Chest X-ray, PA view. Patient: 52 years old, sex M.
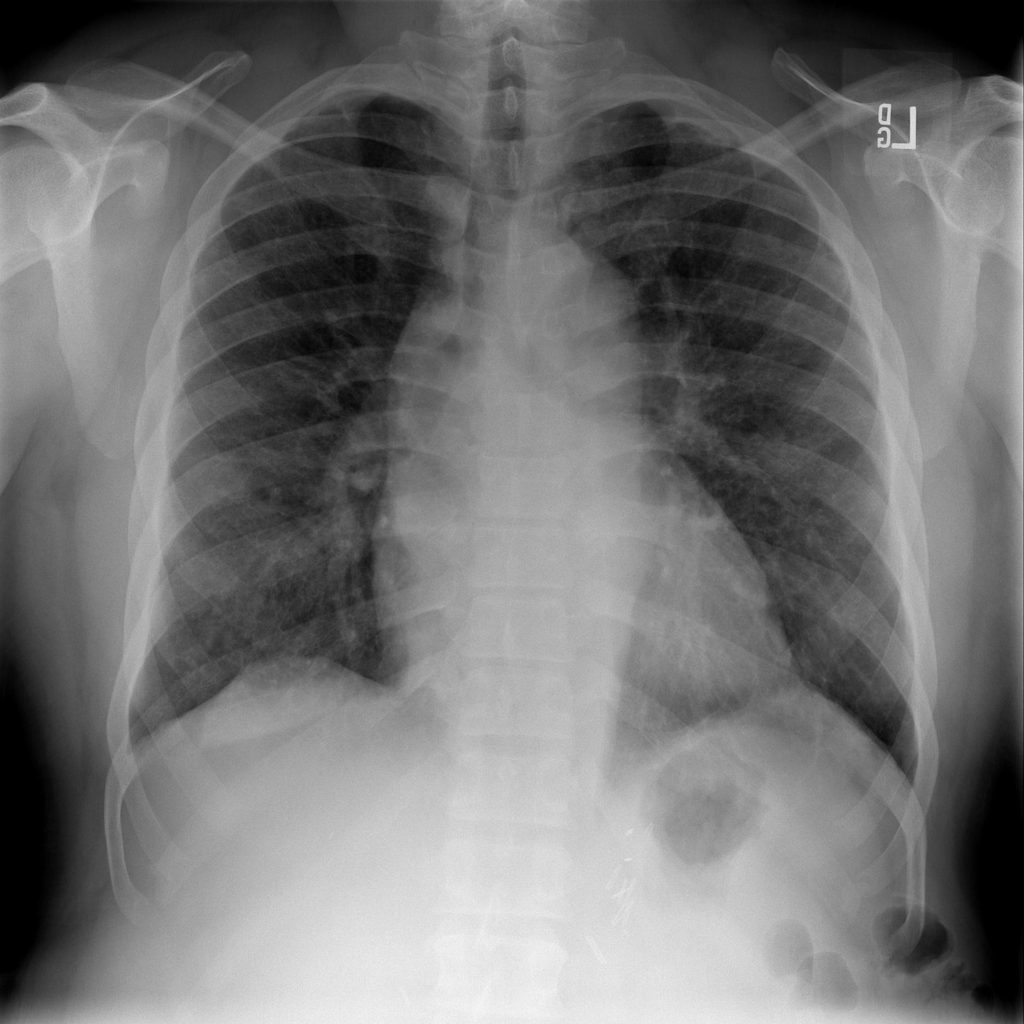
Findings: No Finding